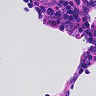
Metastatic tissue present: no